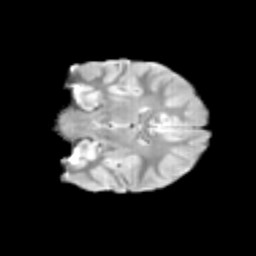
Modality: T2w
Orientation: coronal
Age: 9
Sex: male
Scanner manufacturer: siemens
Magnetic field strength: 3 T
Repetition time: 3.8 s
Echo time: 0.07 s